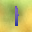
Label: 1